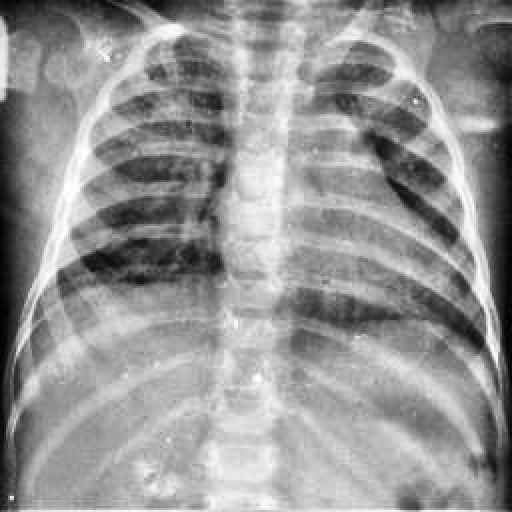
Finding: TUBERCULOSIS